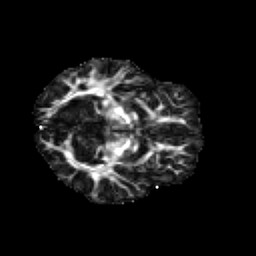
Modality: FA
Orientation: axial
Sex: male
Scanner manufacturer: siemens
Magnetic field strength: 3 T
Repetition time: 5 s
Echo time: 0.071 s